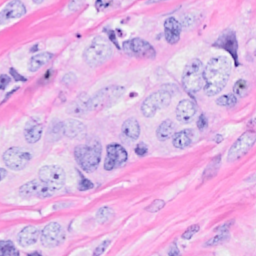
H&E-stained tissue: Breast